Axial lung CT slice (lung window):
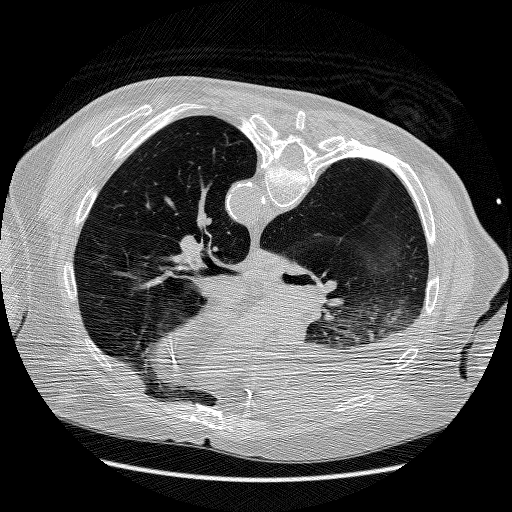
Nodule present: no